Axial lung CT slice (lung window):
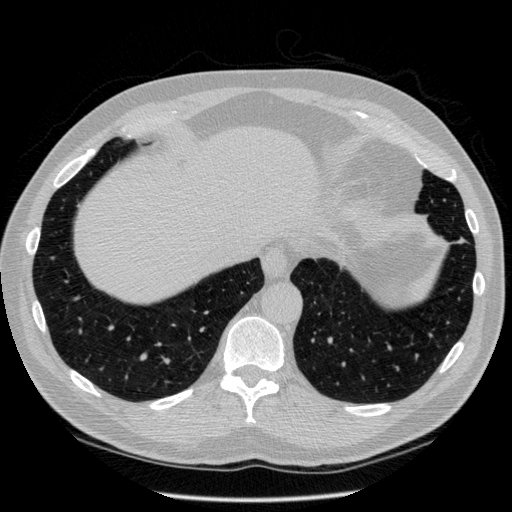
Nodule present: no